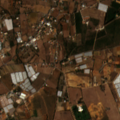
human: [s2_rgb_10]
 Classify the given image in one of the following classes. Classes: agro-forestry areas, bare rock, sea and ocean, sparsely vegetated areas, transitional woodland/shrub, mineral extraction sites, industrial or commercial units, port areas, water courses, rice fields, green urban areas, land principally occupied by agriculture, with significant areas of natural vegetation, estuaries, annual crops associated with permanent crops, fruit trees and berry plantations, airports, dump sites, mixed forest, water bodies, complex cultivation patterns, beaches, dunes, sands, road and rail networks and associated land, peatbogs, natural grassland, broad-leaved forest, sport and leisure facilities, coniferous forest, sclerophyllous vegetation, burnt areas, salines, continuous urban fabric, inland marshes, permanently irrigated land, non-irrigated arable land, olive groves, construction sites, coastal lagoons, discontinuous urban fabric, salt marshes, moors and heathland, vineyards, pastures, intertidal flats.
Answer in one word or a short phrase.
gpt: permanently irrigated land, complex cultivation patterns